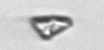
Label: detritus_transparent